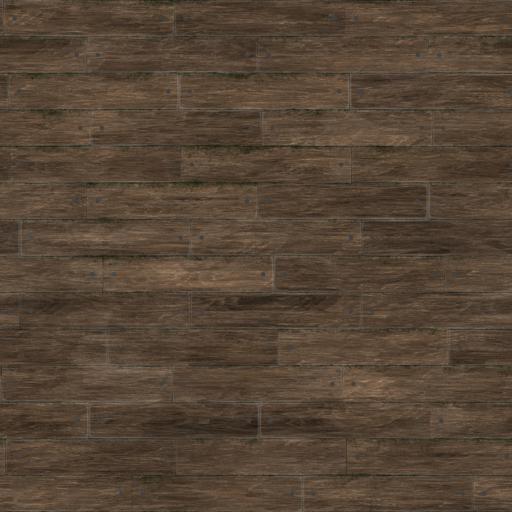
Tags: nailed nails planks rough wood wooden